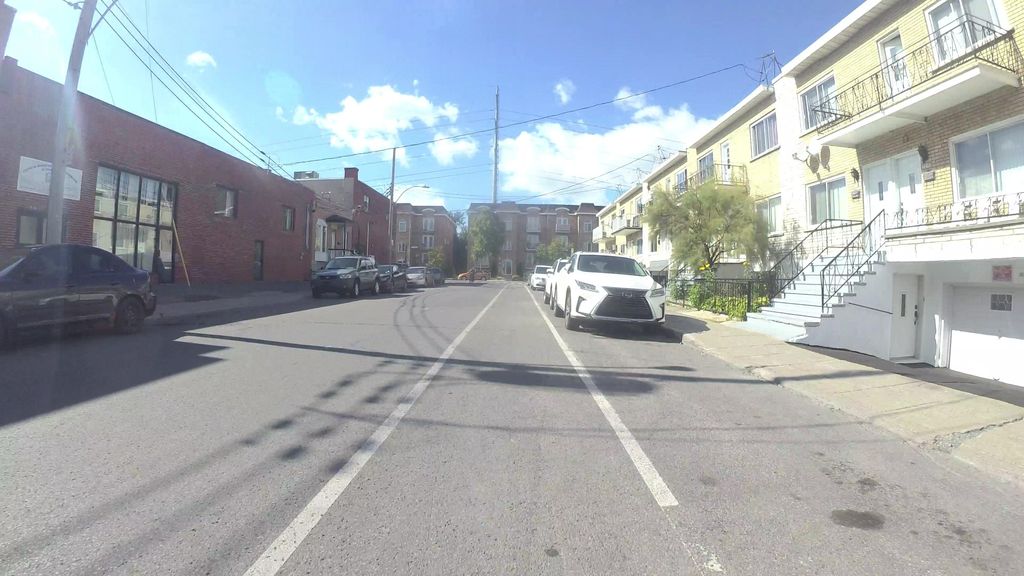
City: montreal